Question: I've implemented custom drag images with no problem.
I inherite a class from and override its function and
add bitmap to , making the white pixels transparent.
It works, white pixels are invisible (transparent) but the remaining bitmap is not opaque.
Is there a way to change this behavior of dragobject?

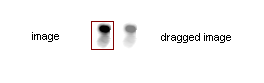
Answer: You can use <URL>.
The system does not blend the cursor image with the background as it does with the drag image. So, if you provide the same drag image as the cursor image, at the same offset, and do not hide the actual cursor, you'll end up with an drag image with a cursor. (Similarly, an empty drag image could be used but I find the former design easier to implement.)
The below sample code (XE2) is tested with W7x64 and in a VM with XP.
'''
unit Unit1;
interface
uses
Winapi.Windows, Winapi.Messages, System.SysUtils, System.Variants,
System.Classes, Vcl.Graphics, Vcl.Controls, Vcl.Forms, Vcl.Dialogs,
Vcl.StdCtrls;
type
TForm1 = class(TForm)
Button1: TButton;
Button2: TButton;
procedure Button2MouseDown(Sender: TObject; Button: TMouseButton;
Shift: TShiftState; X, Y: Integer);
procedure Button2StartDrag(Sender: TObject; var DragObject: TDragObject);
procedure Button2EndDrag(Sender, Target: TObject; X, Y: Integer);
private
FDragObject: TDragObject;
public
{ Public declarations }
end;
var
Form1: TForm1;
implementation
uses
commctrl;
{$R *.dfm}
type
TMyDragObject = class(TDragObjectEx)
private
FDragImages: TDragImageList;
FImageControl: TWinControl;
protected
function GetDragImages: TDragImageList; override;
public
constructor Create(ImageControl: TWinControl);
destructor Destroy; override;
end;
constructor TMyDragObject.Create(ImageControl: TWinControl);
begin
inherited Create;
FImageControl := ImageControl;
end;
destructor TMyDragObject.Destroy;
begin
FDragImages.Free;
inherited;
end;
function TMyDragObject.GetDragImages: TDragImageList;
var
Bmp: TBitmap;
Pt: TPoint;
begin
if not Assigned(FDragImages) then begin
Bmp := TBitmap.Create;
try
Bmp.PixelFormat := pf32bit;
Bmp.Canvas.Brush.Color := clFuchsia;
// 2px margin at each side just to show image can have transparency.
Bmp.Width := FImageControl.Width + 4;
Bmp.Height := FImageControl.Height + 4;
Bmp.Canvas.Lock;
FImageControl.PaintTo(Bmp.Canvas.Handle, 2, 2);
Bmp.Canvas.Unlock;
FDragImages := TDragImageList.Create(nil);
FDragImages.Width := Bmp.Width;
FDragImages.Height := Bmp.Height;
Pt := Mouse.CursorPos;
MapWindowPoints(HWND_DESKTOP, FImageControl.Handle, Pt, 1);
FDragImages.DragHotspot := Pt;
FDragImages.Masked := True;
FDragImages.AddMasked(Bmp, clFuchsia);
finally
Bmp.Free;
end;
end;
Result := FDragImages;
end;
//--
procedure TForm1.Button2MouseDown(Sender: TObject; Button: TMouseButton;
Shift: TShiftState; X, Y: Integer);
begin
(Sender as TWinControl).BeginDrag(False);
// OnStartDrag is called during the above call so FDragImages is
// assigned now.
// The below is the only difference with a normal drag image implementation.
ImageList_SetDragCursorImage(
(FDragObject as TMyDragObject).GetDragImages.Handle, 0, 0, 0);
end;
procedure TForm1.Button2StartDrag(Sender: TObject; var DragObject: TDragObject);
begin
DragObject := TMyDragObject.Create(Sender as TWinControl);
DragObject.AlwaysShowDragImages := True;
FDragObject := DragObject;
end;
end.
'''
Screen shot for above code:

(Note that the actual cursor was crNoDrop but the capture software used the default one.)
If you want to see what the system really does with the images, change the above 'ImageList_SetDragCursorImage' call to proide a hot spot, e.g.
'''
ImageList_SetDragCursorImage(
(FDragObject as TMyDragObject).GetDragImages.Handle, 0, 15, 15);
// ShowCursor(False); // optional
'''
now you'll be able to see both the semi-transparent and opaque images at the same time.